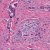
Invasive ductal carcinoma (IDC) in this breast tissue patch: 1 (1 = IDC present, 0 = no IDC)